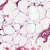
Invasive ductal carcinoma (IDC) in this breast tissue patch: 1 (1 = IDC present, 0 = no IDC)